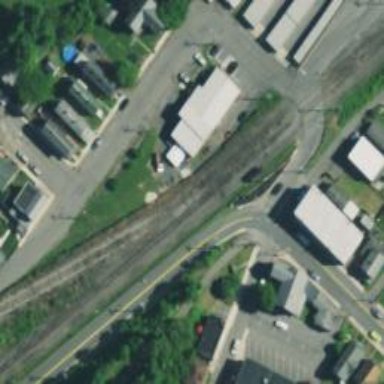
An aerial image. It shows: Preserved railway yard with rail tracks.